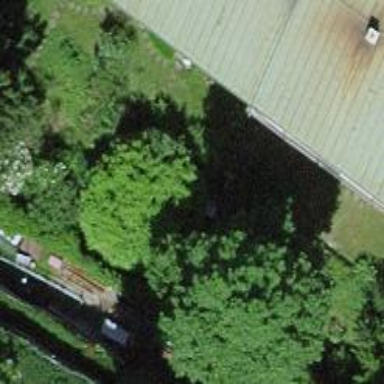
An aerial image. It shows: Semi-evergreen tree with broadleaved leaves.